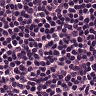
Metastatic tissue present: no